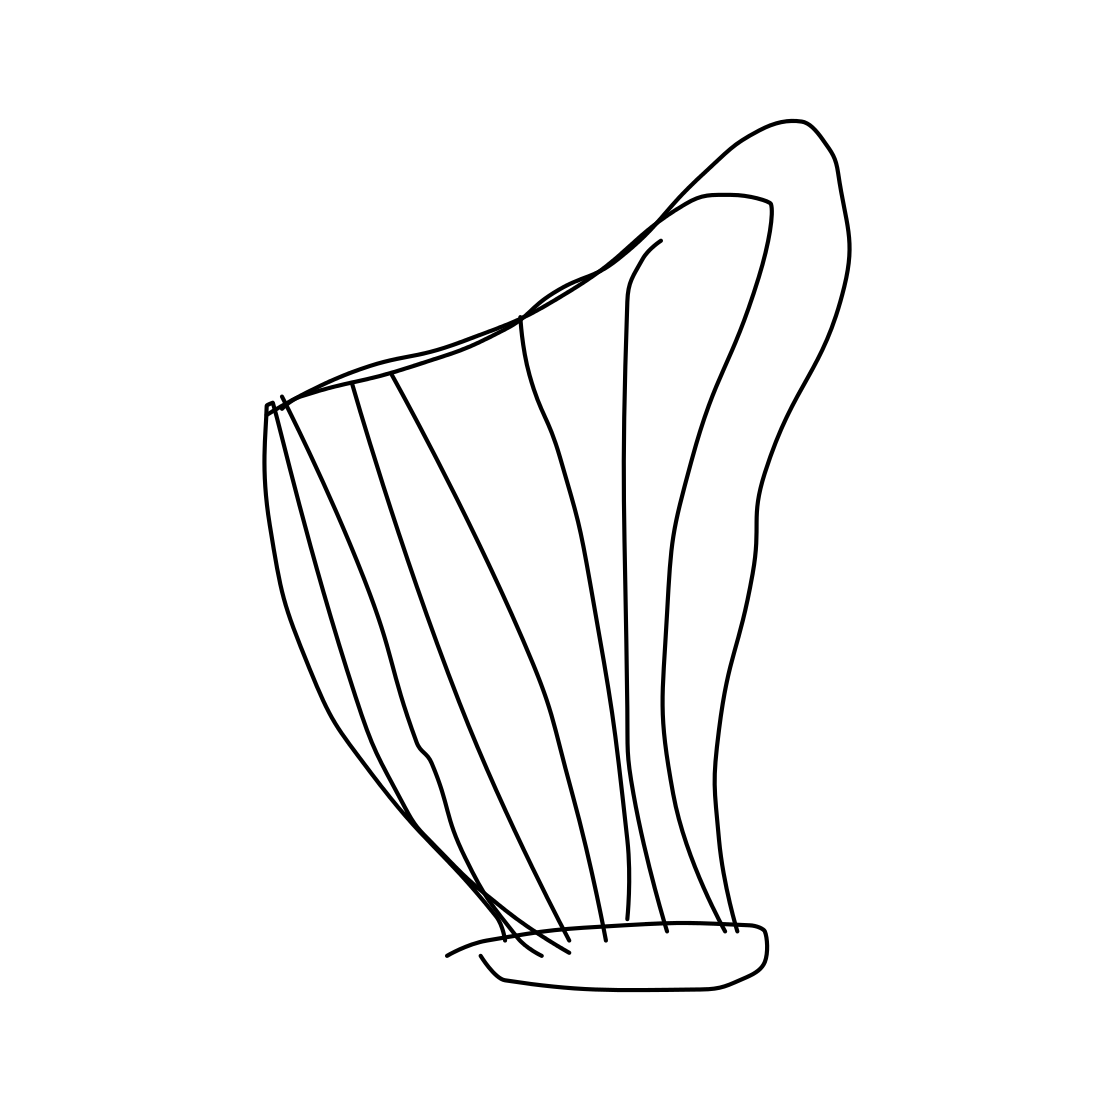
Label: harp